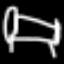
Label: bed